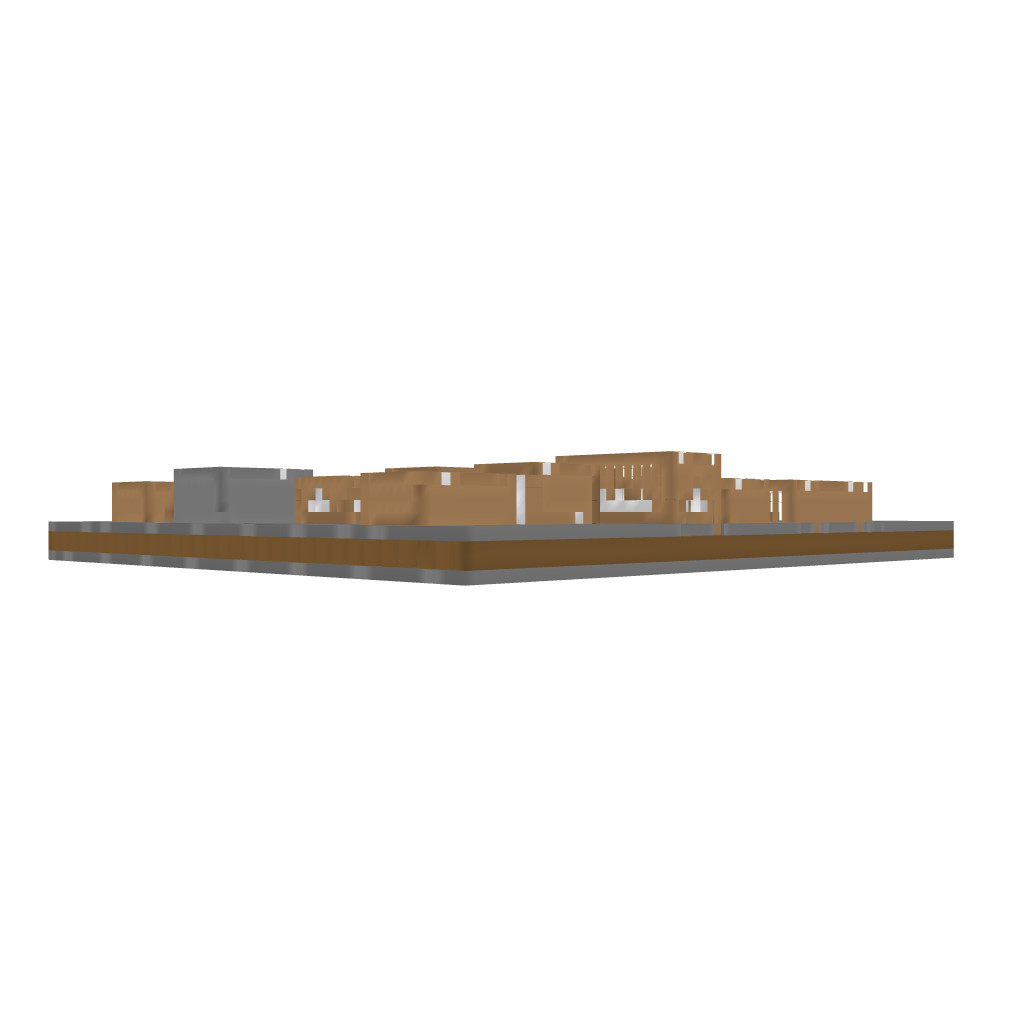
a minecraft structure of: A medium town 4 blocks of earth with houses without roof houses are 4 blocks high